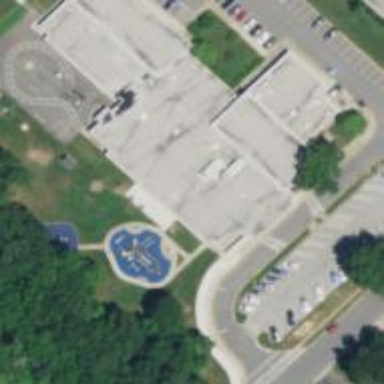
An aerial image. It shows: School.